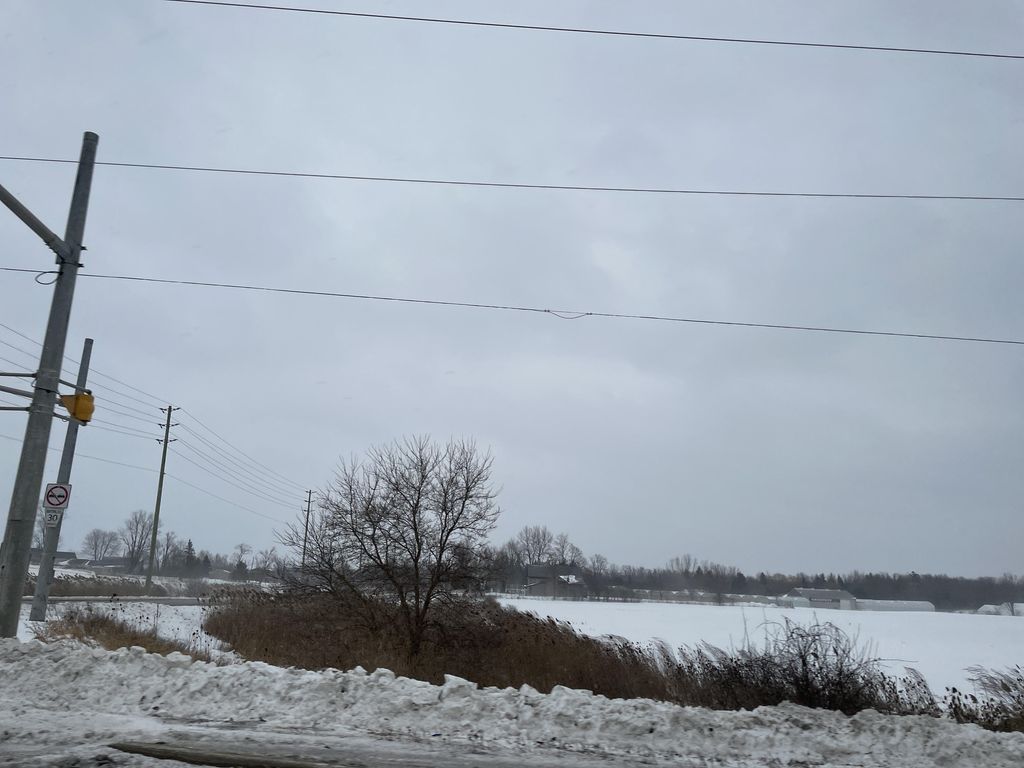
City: kitchener-waterloo